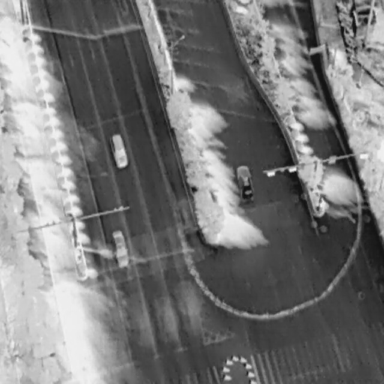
There are three Cars in the infrared image.